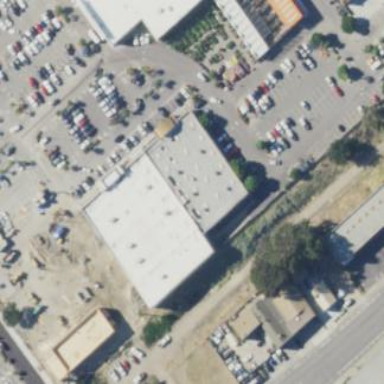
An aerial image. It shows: Building part with flat asphalt roof.